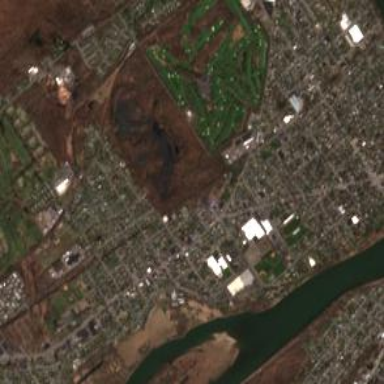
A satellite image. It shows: Golf course surrounded by greenery.